Interaction volume radius: 5 \u00c5
Interaction volume height: 30 \u00c5
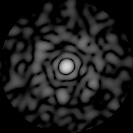
Disorder parameter: 0.8711